Field crop: maize
Growth stage: 2
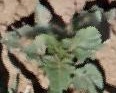
Species: datura